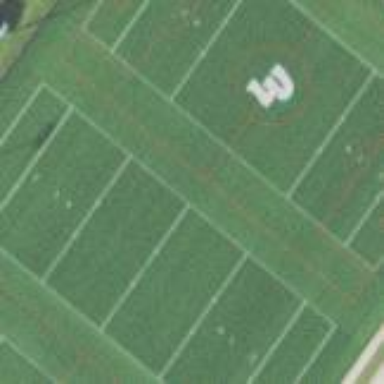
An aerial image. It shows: Grass pitch used for soccer.